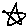
Label: star